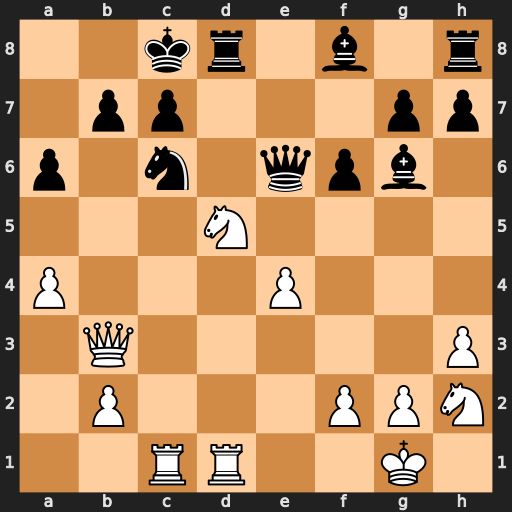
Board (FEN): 2kr1b1r/1pp3pp/p1n1qpb1/3N4/P3P3/1Q5P/1P3PPN/2RR2K1
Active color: w
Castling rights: -
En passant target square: -
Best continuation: Nb6+ Kb8 Qxe6 Rxd1+ Rxd1